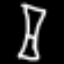
Label: hourglass